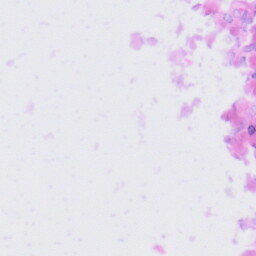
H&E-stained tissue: Tonsil